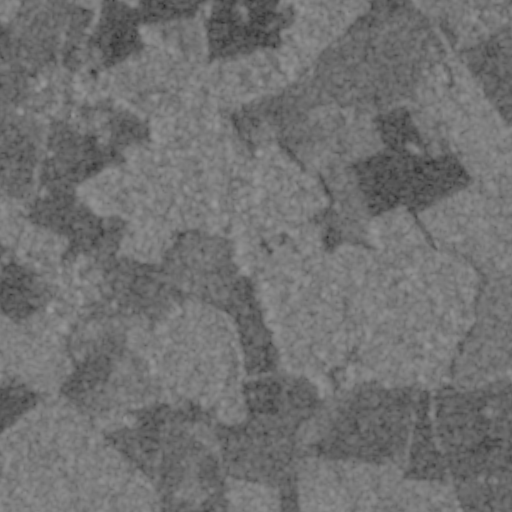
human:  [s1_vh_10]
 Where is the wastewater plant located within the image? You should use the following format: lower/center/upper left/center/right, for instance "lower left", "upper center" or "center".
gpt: The wastewater plant is located in the upper right of the image.
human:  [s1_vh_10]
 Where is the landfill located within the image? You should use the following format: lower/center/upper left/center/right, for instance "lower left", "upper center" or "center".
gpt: There is no landfill in the image.

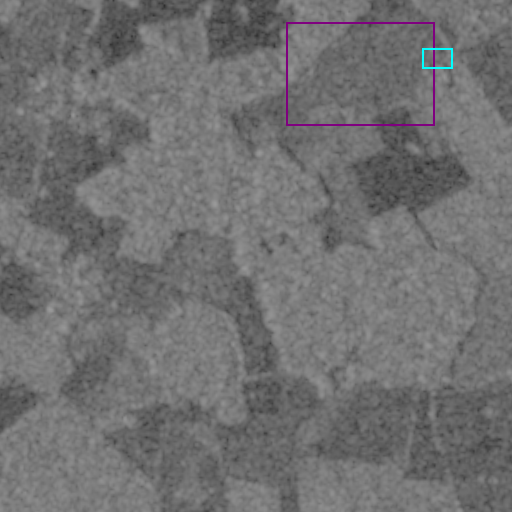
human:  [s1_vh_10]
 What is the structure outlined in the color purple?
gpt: The structure outlined in purple is a crop field.
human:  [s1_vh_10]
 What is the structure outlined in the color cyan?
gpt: The structure outlined in cyan is a wastewater plant.
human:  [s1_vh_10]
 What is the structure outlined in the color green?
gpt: There is no green outline.